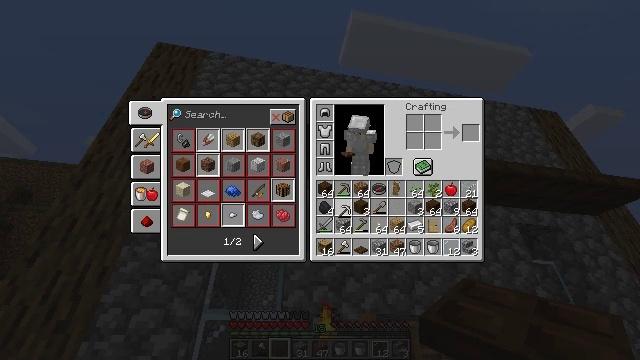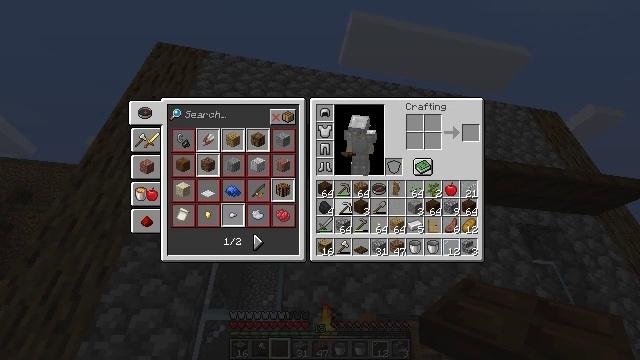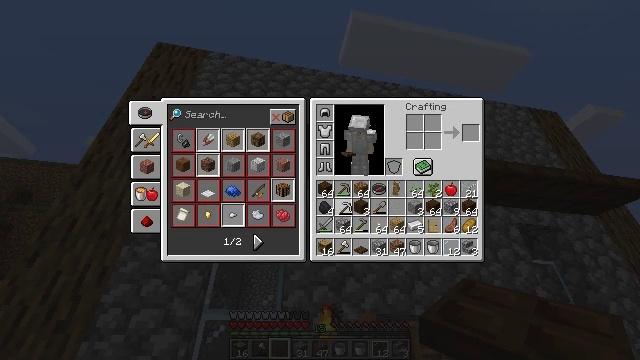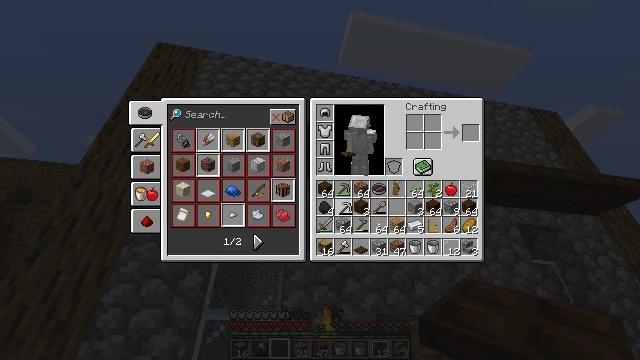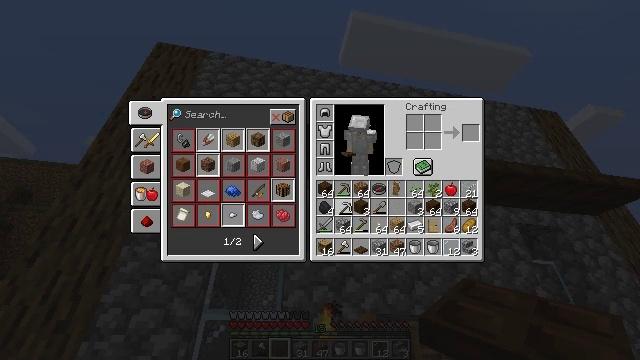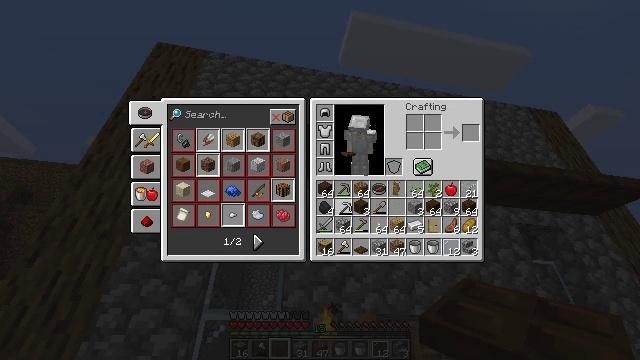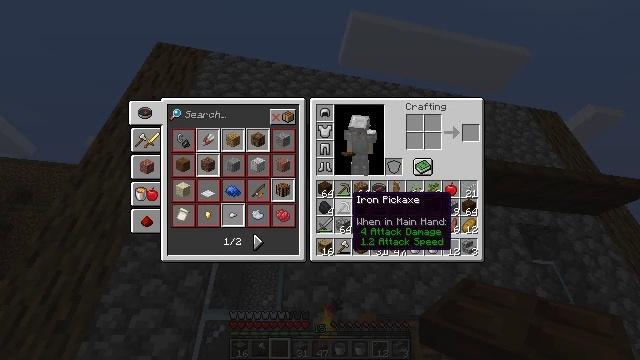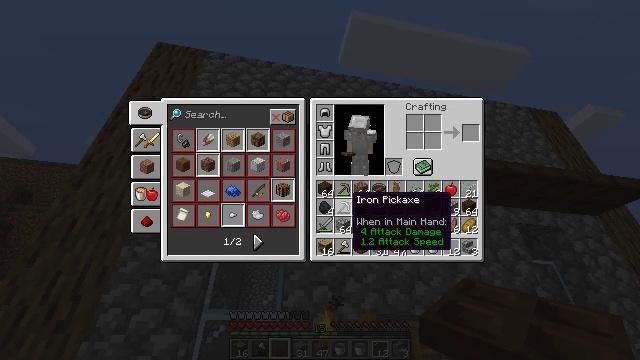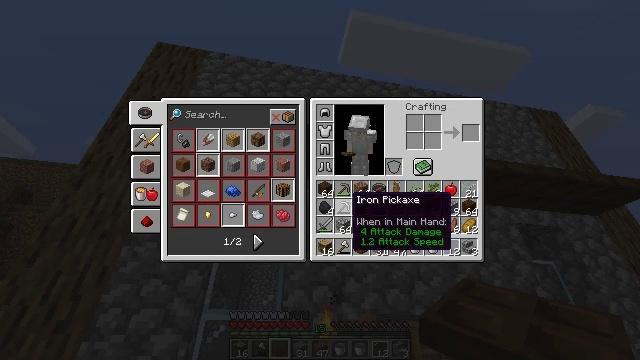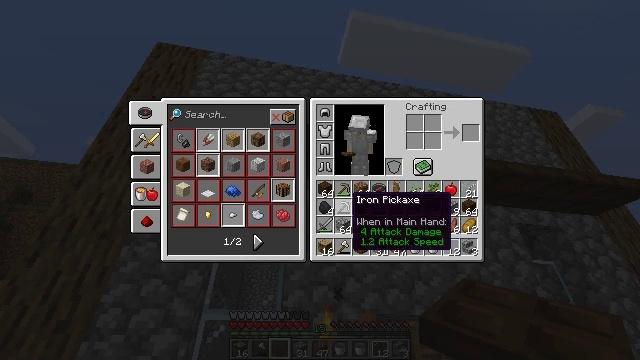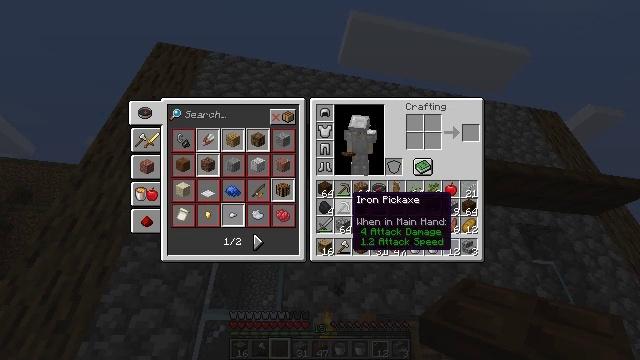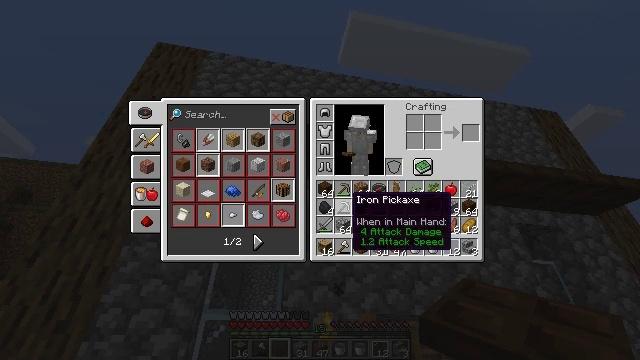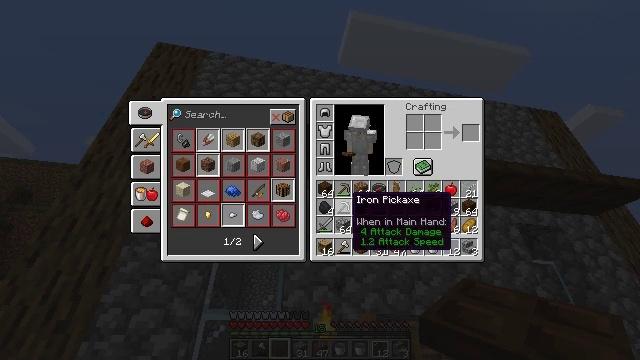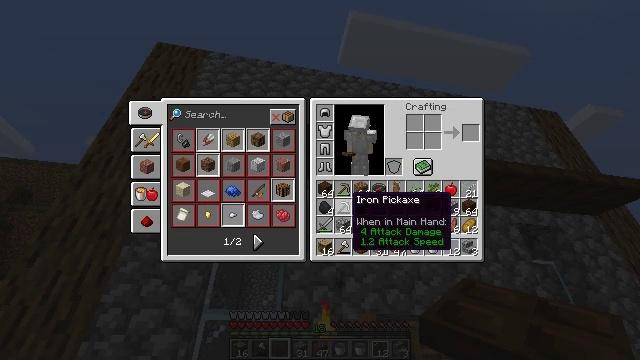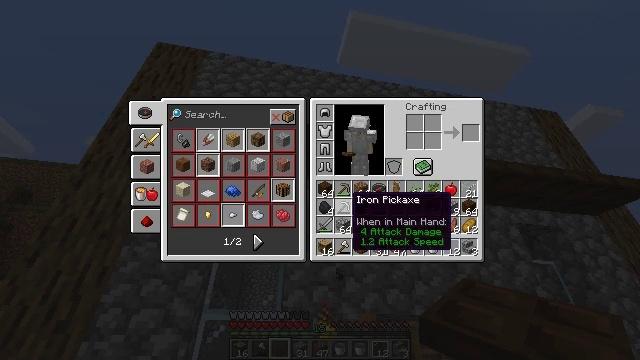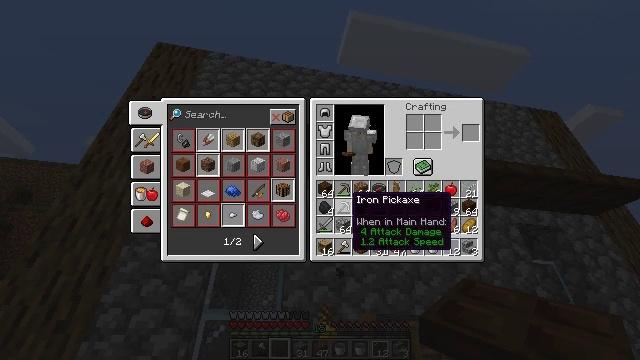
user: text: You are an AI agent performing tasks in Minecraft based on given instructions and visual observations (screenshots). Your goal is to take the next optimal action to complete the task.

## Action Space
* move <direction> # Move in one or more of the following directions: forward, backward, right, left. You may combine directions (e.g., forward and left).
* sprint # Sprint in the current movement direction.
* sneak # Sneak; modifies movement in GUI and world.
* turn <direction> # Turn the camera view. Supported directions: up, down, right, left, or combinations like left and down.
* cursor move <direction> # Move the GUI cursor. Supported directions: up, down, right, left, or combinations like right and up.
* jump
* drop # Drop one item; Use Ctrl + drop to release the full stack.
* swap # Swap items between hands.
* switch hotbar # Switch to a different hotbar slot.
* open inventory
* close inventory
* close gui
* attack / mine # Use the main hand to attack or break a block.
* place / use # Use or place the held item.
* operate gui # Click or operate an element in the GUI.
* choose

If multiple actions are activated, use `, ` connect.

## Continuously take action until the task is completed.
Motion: motion action
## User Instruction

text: Mine the dark oak trapdoor.
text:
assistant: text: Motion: no_op
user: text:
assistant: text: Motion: no_op
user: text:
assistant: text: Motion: operate gui
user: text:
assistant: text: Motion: operate gui
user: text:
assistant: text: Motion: operate gui
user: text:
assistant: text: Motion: no_op
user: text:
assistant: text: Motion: no_op
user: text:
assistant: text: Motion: no_op
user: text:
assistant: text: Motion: no_op
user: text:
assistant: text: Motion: no_op
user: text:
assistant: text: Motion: no_op
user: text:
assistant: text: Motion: no_op
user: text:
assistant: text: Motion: no_op
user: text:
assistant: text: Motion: no_op
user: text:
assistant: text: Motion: no_op
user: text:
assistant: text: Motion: no_op
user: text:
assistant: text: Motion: no_op
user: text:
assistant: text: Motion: no_op
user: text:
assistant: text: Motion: no_op
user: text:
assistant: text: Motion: no_op
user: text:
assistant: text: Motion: no_op
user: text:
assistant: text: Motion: no_op
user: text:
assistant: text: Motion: no_op
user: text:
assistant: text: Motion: no_op
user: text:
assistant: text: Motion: no_op
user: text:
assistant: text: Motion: turn right and up
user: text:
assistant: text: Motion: no_op
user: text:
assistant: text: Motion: no_op
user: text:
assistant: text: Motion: no_op
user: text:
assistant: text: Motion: no_op